Question: I'm trying to make a simple layout where the labels are next to the buttons and close.
Here is the order I am adding them:
'''
add(label_1, cons);
cons.gridx = 1;
add(textArea,cons);
cons.gridx = 0;
cons.gridy = 2;
add(button_1,cons);
cons.gridx= 0;
cons.gridy = 4;
add(button_2,cons);
cons.gridx=0;
cons.gridy=6;
add(button_3,cons);
cons.gridx = 1;
cons.gridy = 2;
add(label_2, cons);
cons.gridy=4;
add(label_3,cons);
cons.gridy=6;
add(label_4,cons);
'''
Which looks like this:

I just need the labels positioned closer to the buttons, but it seems the closest x value I can give them is 1, it seems relatively positioned - is there a way I could absolutely position them?
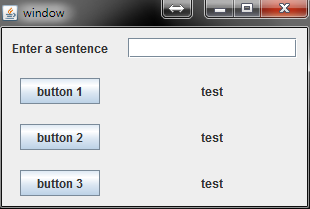
Answer: You have several options available to you, depending on how you want this to look like, all explained in the already posted <URL>.
1. Set the fill field of the constraints to HORIZONTAL and alignment of the labels to WEST (Or LINE_START, whichever you're used to), along with a positive weightx. This will make both the labels and buttons occupy all available horizontal space, and their alignment will mean the text will be on the left edge.
2. Use the anchor field. This controls where a smaller component would be located in it's cell - you likely want a right or central alignment for the buttons, and left for the labels.
3. If you want the labels to be close to the buttons without anything changing size, then a grid will not serve you very well, since the "Enter a sentence" field is too long. You may want to have 2 different panels for the top and bottom (BorderLayout much?), or a more intelligent layout manager